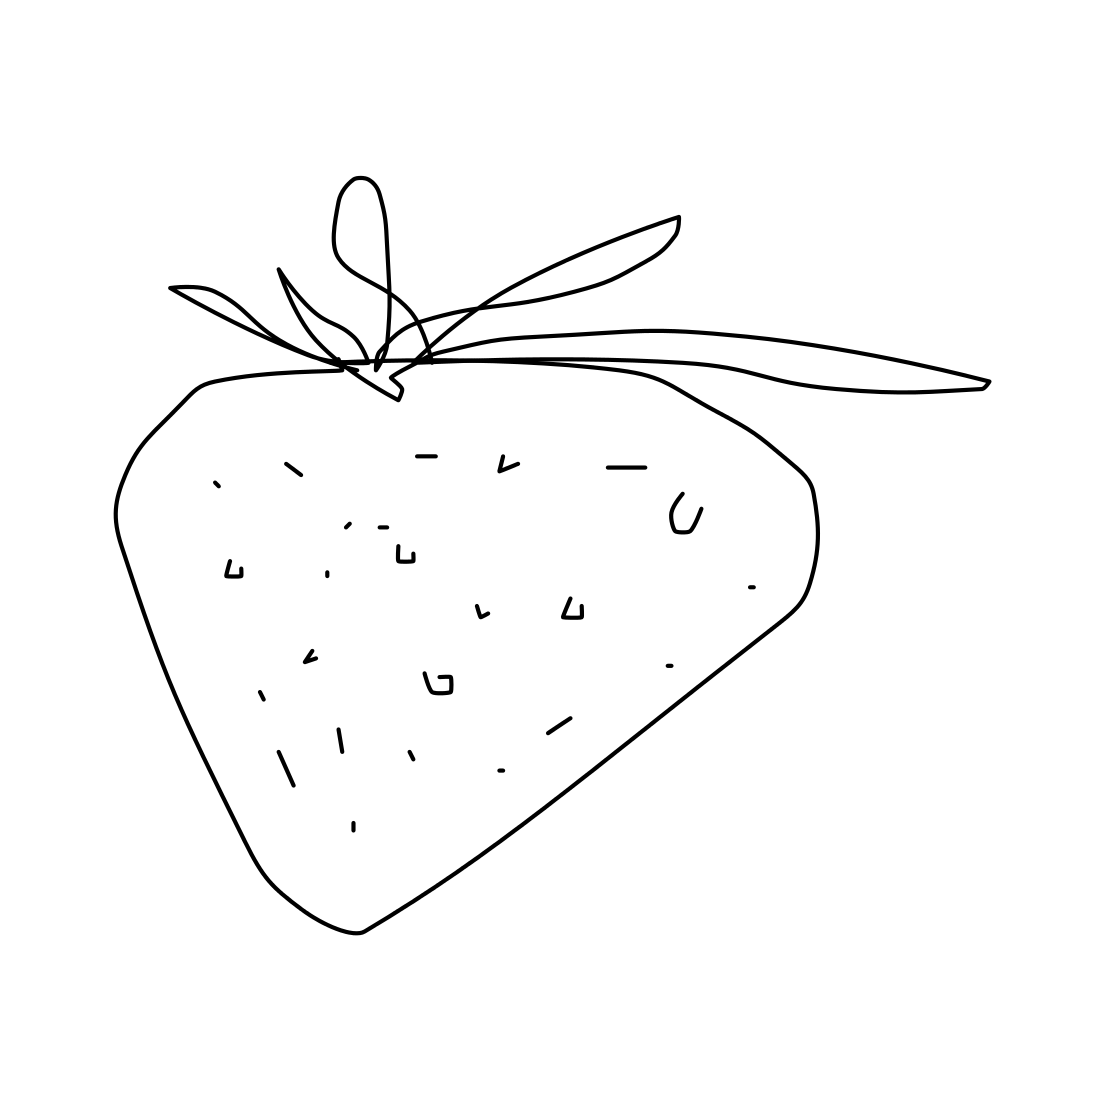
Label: strawberry